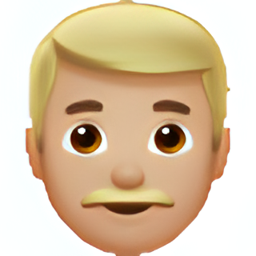
Name: man
Emoji: 👨🏼
Group: People & Body
Sub-group: person